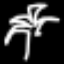
Label: palm tree